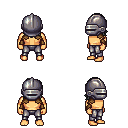
a pixel art fantasy rpg character, male body template, human, tanned skin, leather shoulder armor, metal pants, gray long bangs hairstyle, metal helm, cloth bracers, four views (front, back, left, right), 2x2 character sprite sheet, small pixel art, hard edges, no anti-aliasing